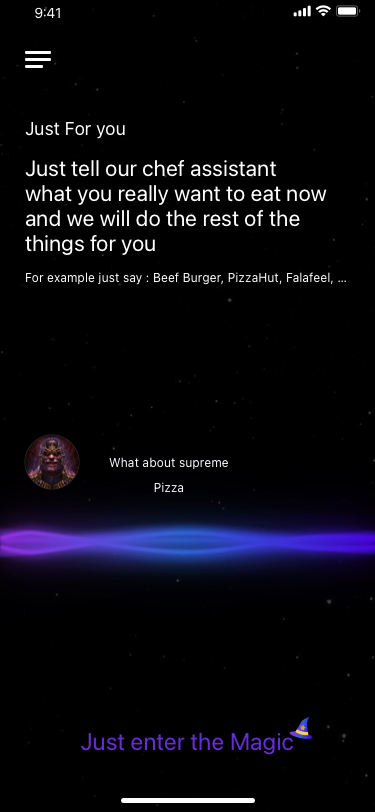
Text in this UI design:
Just For you
Just tell our chef assistant
what you really want to eat now
and we will do the rest of the
things for you
What about supreme Pizza
For example just say : Beef Burger, PizzaHut, Falafeel, …
Just enter the Magic